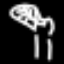
Label: leaf